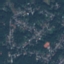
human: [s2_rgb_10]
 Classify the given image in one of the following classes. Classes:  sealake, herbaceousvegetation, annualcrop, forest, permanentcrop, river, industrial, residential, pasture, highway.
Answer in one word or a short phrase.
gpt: Residential